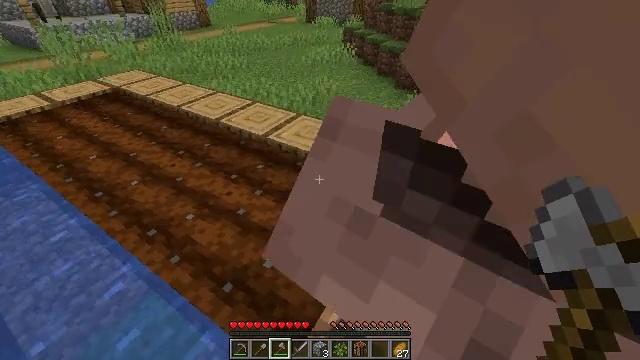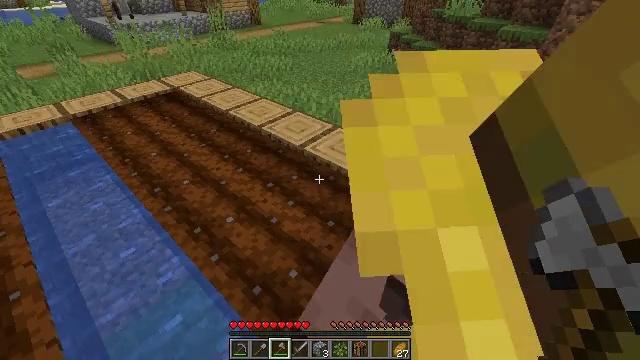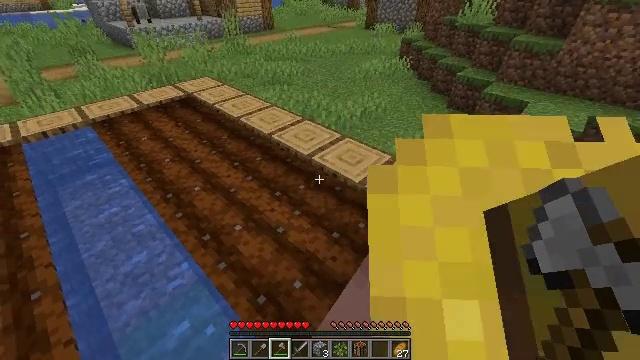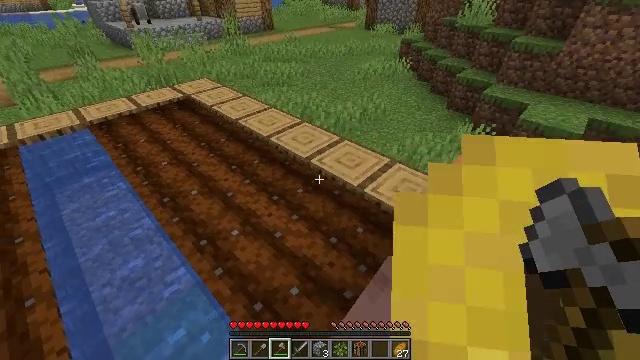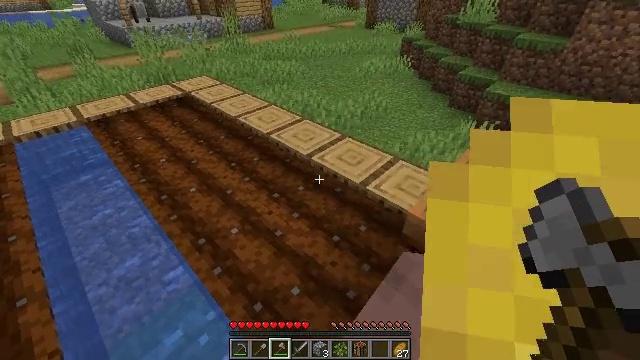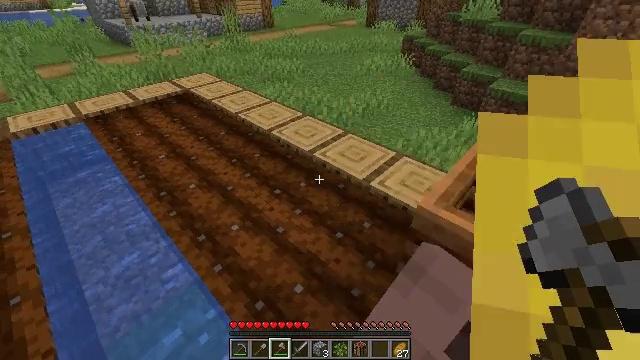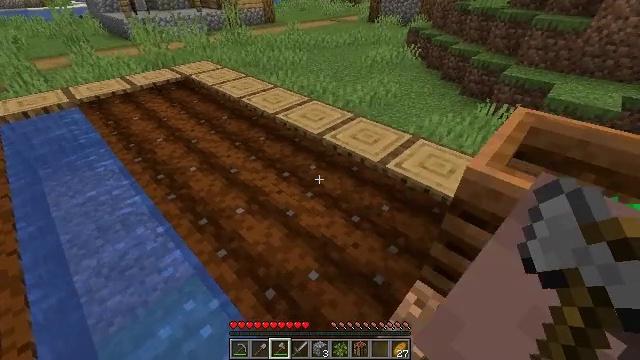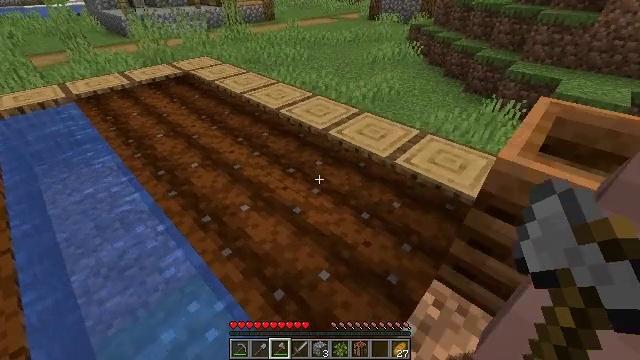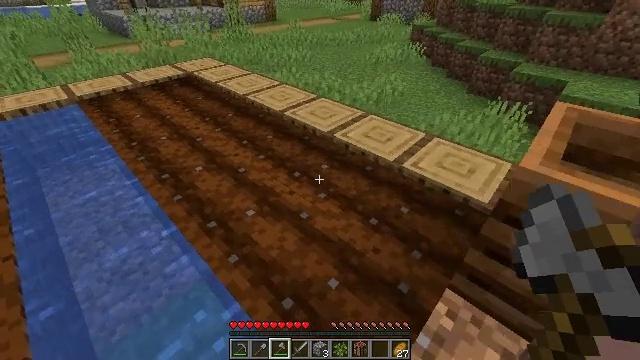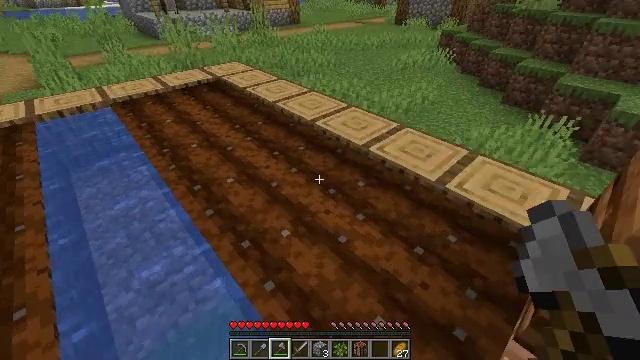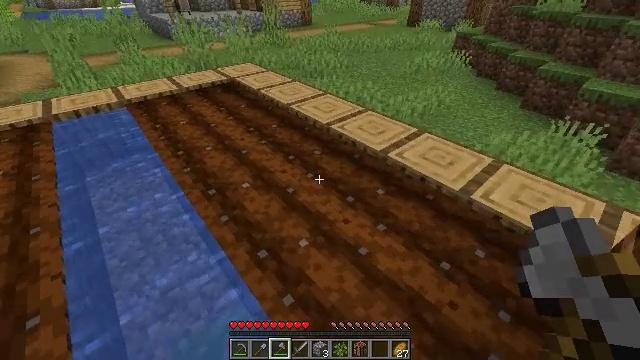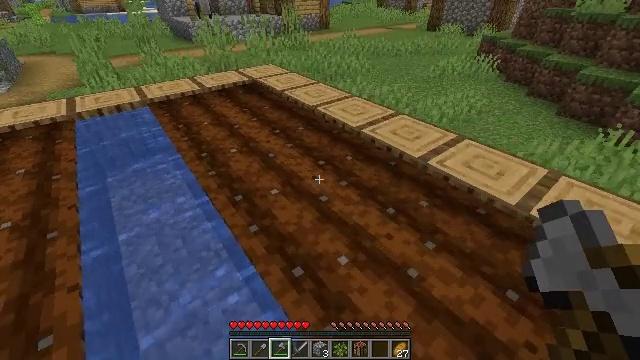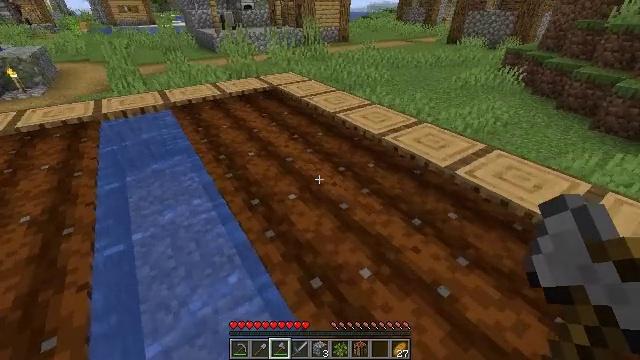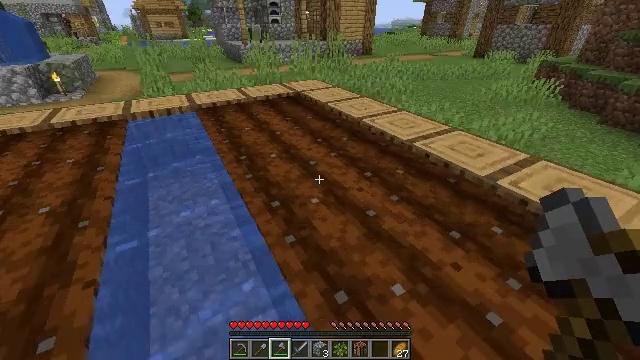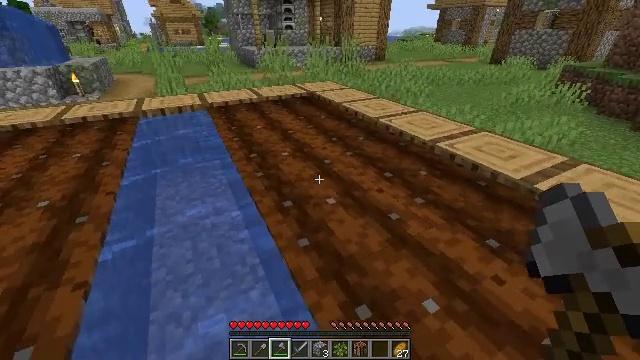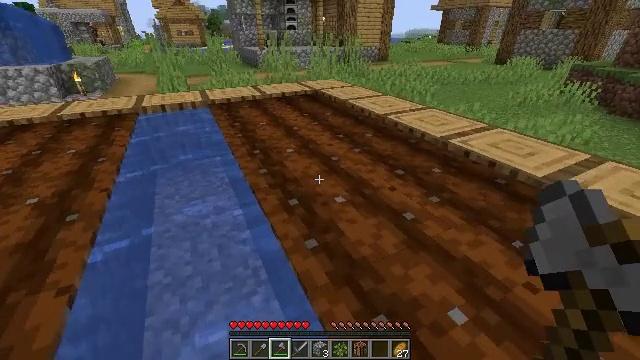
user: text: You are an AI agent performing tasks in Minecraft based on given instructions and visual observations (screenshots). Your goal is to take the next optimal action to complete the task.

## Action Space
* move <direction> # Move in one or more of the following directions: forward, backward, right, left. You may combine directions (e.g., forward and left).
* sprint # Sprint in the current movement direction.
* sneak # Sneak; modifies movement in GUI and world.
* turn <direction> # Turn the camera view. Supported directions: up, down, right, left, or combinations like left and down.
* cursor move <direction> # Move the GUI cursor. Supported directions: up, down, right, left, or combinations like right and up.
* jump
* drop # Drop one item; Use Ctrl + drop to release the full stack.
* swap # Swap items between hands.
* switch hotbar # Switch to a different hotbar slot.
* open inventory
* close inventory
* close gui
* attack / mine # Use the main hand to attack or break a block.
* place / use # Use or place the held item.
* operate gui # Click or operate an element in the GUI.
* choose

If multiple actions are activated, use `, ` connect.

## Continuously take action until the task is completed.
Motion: motion action
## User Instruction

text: Break the clay block to collect it.
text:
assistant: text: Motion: move forward and move right, turn left
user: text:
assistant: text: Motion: move forward, turn left
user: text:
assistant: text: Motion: move forward
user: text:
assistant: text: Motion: move forward
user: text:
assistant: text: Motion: move forward
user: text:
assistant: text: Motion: move forward
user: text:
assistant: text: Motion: move forward and move left
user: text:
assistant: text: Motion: move forward and move left
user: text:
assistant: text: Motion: move forward and move left, turn left
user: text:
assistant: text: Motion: move forward and move left, turn left
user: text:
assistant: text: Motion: move forward and move left, turn left
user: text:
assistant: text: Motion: move forward, turn left and up
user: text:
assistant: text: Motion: move forward, turn left and up
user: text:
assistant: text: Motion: move forward, turn left and up
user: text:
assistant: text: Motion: move forward
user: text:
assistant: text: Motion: move forward
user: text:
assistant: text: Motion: move forward
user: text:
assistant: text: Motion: move forward
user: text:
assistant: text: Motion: move forward
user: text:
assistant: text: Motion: move forward
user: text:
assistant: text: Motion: move forward
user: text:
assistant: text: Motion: move forward, turn left and up, jump
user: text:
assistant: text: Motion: move forward, turn left and up, jump
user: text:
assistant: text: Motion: move forward, turn up, jump
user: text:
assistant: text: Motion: move forward, jump
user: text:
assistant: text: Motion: move forward and move right, jump
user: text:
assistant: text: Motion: move forward and move right, jump
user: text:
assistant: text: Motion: move forward and move right, jump
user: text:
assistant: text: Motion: move forward and move right, jump
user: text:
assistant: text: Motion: move forward and move right